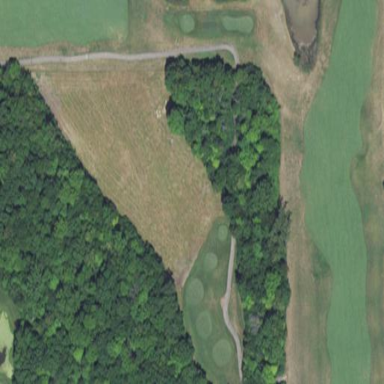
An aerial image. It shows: Rough grassy area used for golf.